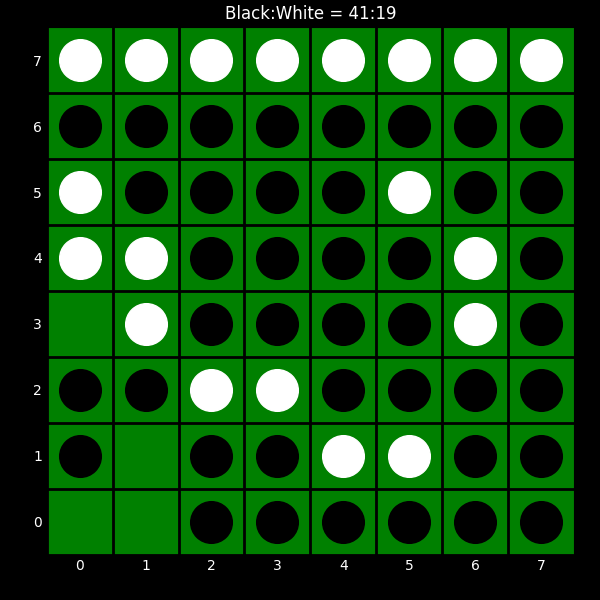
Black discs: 41
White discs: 19